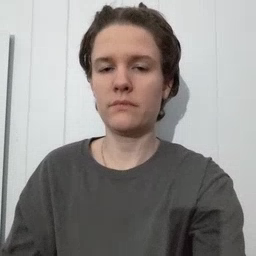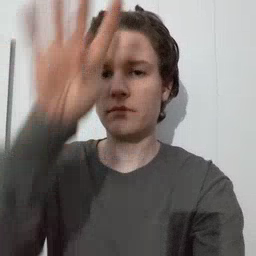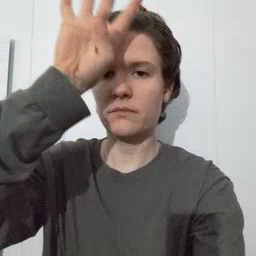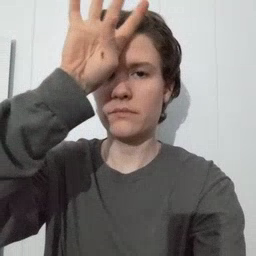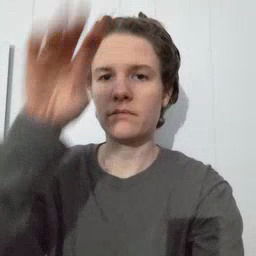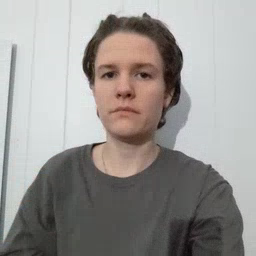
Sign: fireman